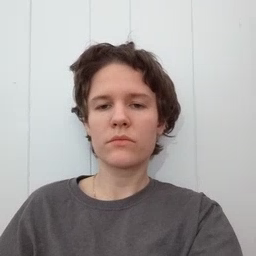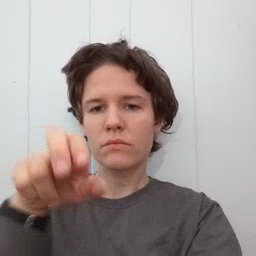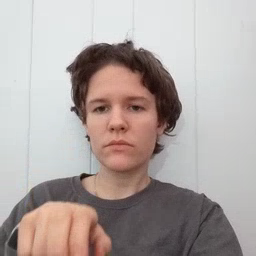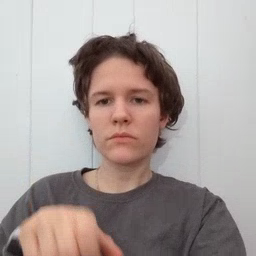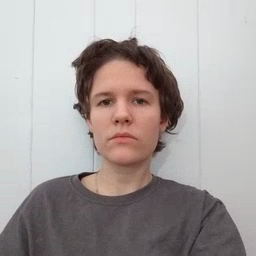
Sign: chair